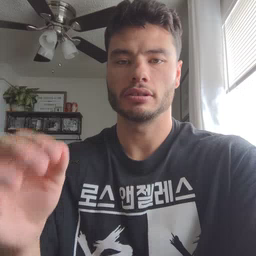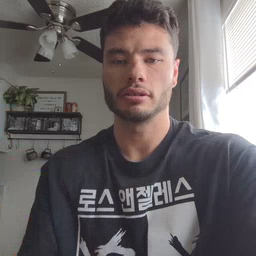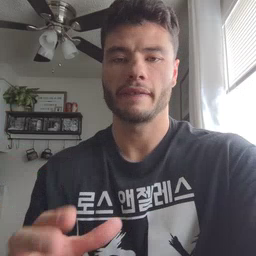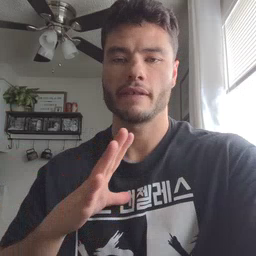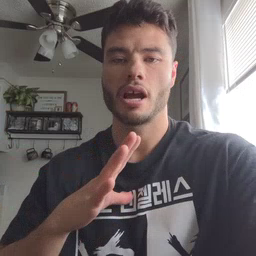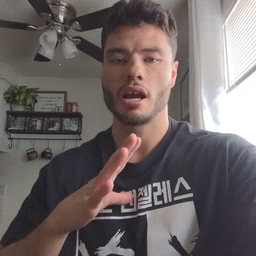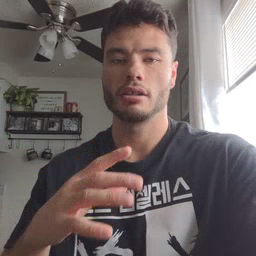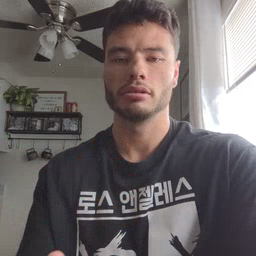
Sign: fine